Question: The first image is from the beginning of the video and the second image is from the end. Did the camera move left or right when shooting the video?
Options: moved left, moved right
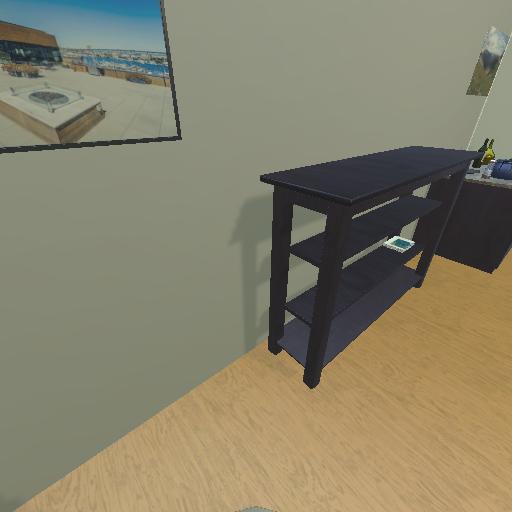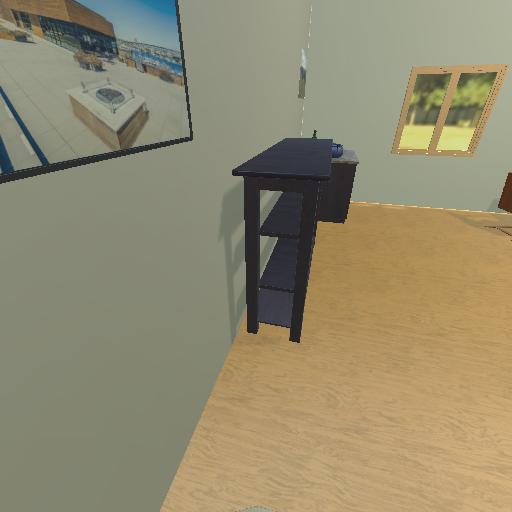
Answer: moved left